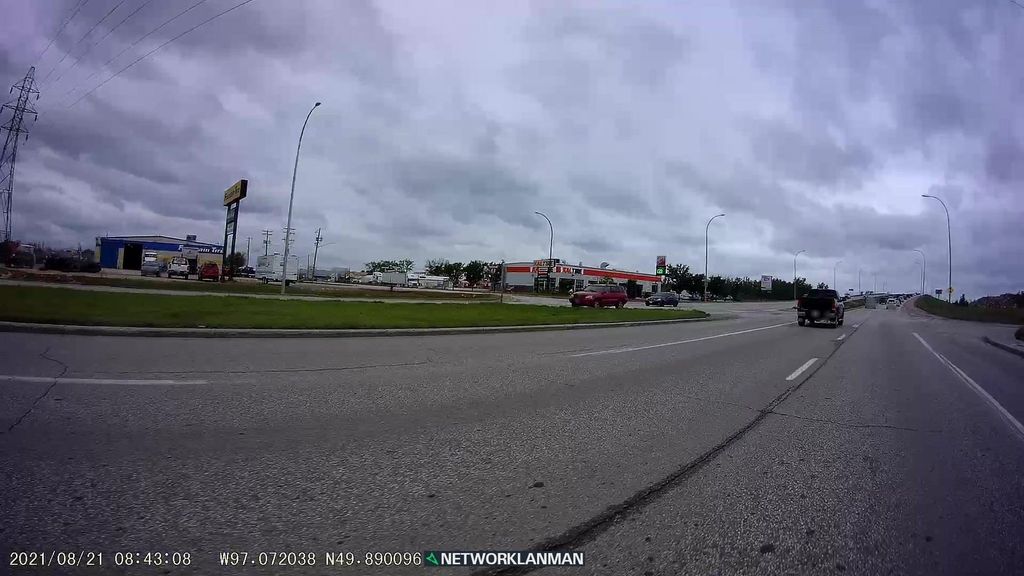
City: winnipeg